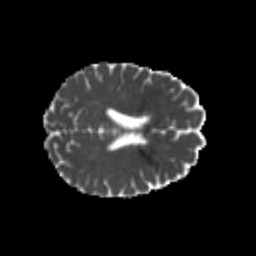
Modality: MD
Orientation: axial
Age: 21
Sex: female
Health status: healthy
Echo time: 0.074 s